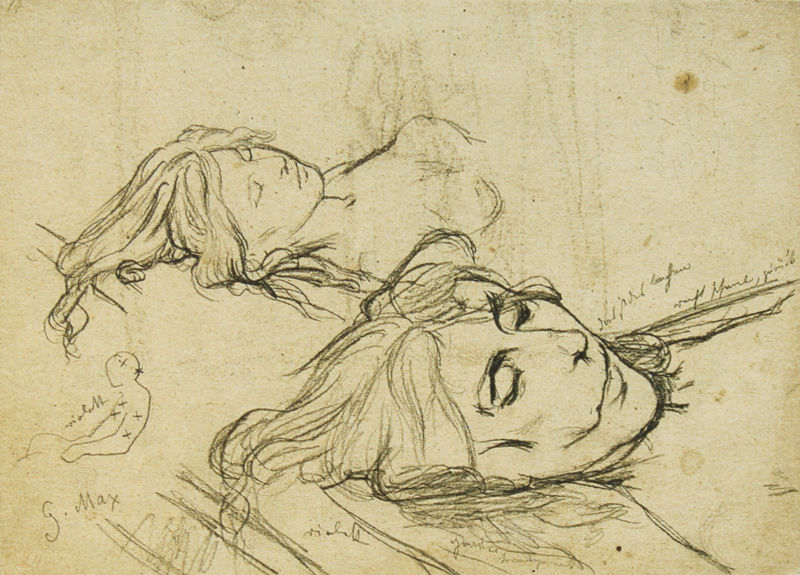
Titel: Studien zum Anatom
Künstler: Gabriel von Max
Standort: St. Georgen am Längsee
Institution: Dr. Wolfgang Honsig-Erlenburg
Schlagwörter: akt, mann, nackt, schlaf, weiß, frauen, menschen, brust, busen, frau, frisur, grau, haar, köpfe, mund, nase, schwarz, skizze, zeichnung, alt, jung, anatomie, augen, gesicht, mensch, tod, tot, toter, hals, porträt, signatur, haare, mutter, tochter, blatt, augenbrauen, lippen, mittelscheitel, schultern, brüste, schrift, wangen, papier, ruhe, liegen, schlafen, schlafende, umrisse, man, perspektive, studie, grafik, graphik, violett, linien, sepia, mimik, geschlossen, lider, striche, munch, kohle, schwarzweiß, tote, bleistift, entwurf, daumier, flecken, kreuze, sterben, liebende, müde, diagonale, plan, vorlage, handschrift, max, friedlich, zeichnugn, flüchtig, totenbild, redon, aufzeichnungen, bleifstift, geschicht, kritzel, physiognomie, gabriel von max, botizen, farbnotiz, e, g. max, g., tpte